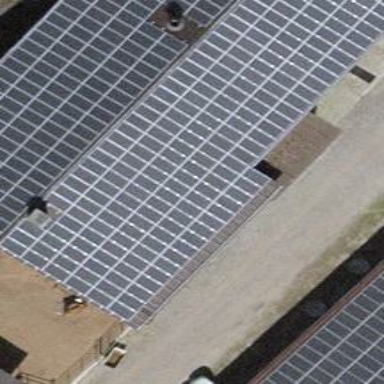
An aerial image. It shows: Solar power generator using photovoltaic panels.